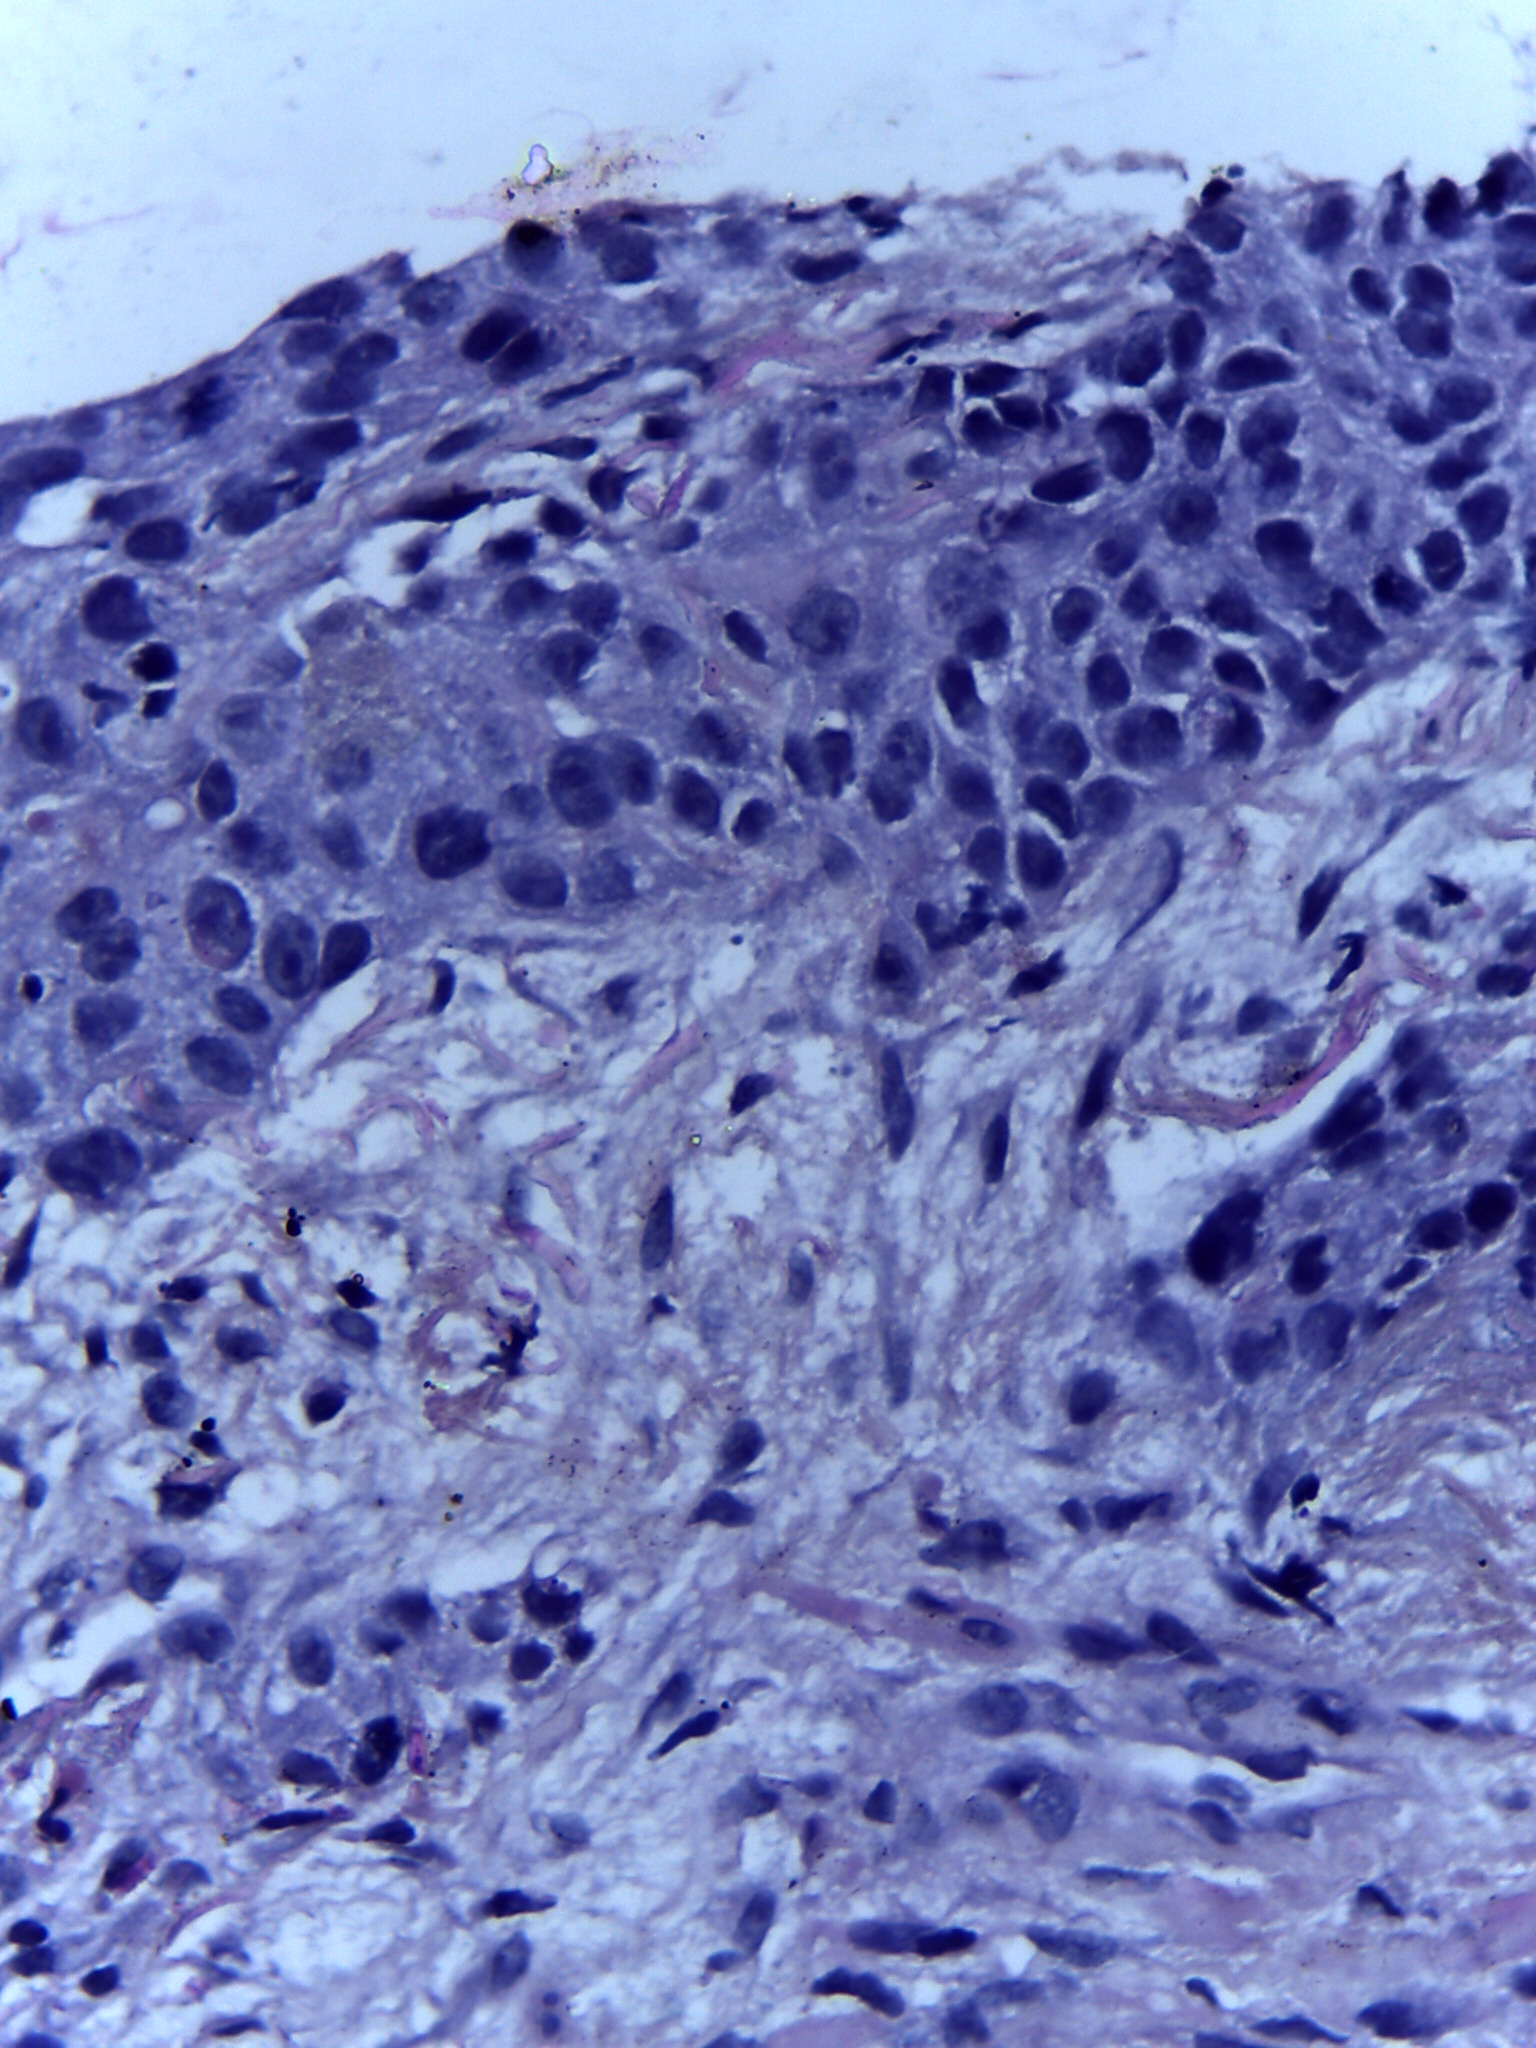
Diagnosis: OSCC